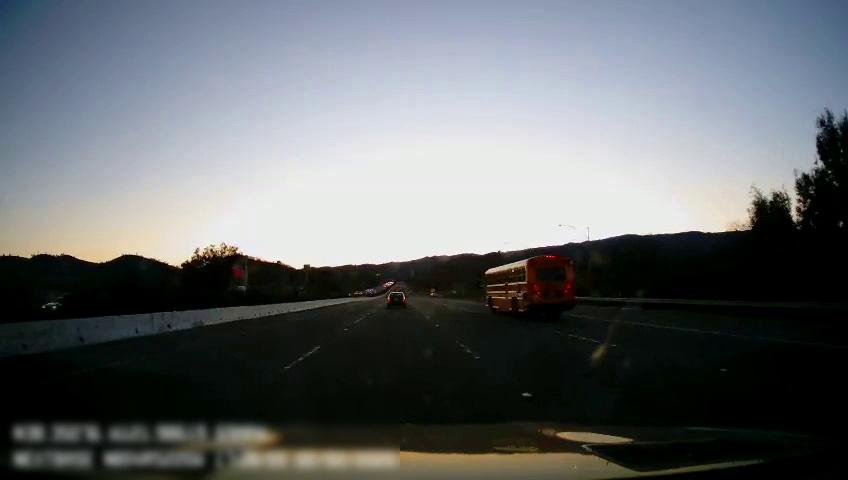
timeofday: Day
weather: Cloudy
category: Drivable Space
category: Vehicles | SUV
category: Vehicles | Bus
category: Vehicles | Car
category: Lanes | Current Lane
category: Lanes | Current Lane
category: Lanes | Alternate Lane
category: Lanes | Alternate Lane